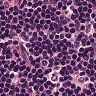
Metastatic tissue present: no